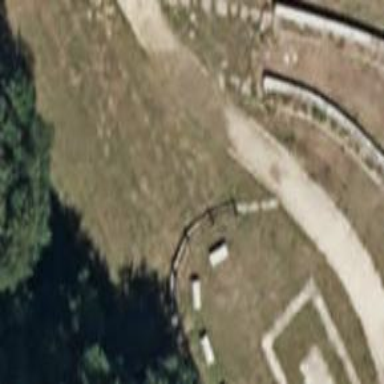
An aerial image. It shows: Bench for seating.